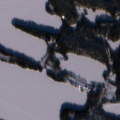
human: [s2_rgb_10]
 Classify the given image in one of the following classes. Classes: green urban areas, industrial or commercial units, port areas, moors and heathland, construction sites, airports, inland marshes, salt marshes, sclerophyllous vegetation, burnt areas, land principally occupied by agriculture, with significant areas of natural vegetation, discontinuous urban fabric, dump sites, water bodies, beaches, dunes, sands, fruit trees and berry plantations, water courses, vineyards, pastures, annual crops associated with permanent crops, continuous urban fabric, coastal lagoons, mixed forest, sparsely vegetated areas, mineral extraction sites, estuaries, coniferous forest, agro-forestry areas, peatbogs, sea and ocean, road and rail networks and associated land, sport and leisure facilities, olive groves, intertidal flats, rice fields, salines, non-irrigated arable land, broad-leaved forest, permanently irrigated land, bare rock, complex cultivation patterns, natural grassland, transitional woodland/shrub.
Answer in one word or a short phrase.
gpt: coniferous forest, water bodies